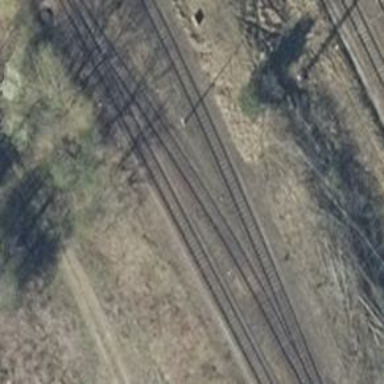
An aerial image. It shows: Railway yard.